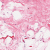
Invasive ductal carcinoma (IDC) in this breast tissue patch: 0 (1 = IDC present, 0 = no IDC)